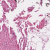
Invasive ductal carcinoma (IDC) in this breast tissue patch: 0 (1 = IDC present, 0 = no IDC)